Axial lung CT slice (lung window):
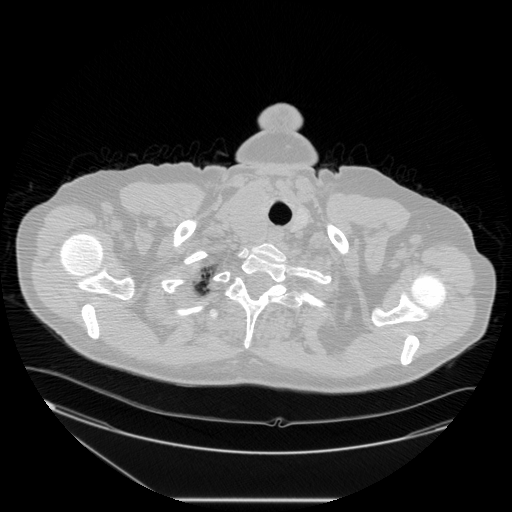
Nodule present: no